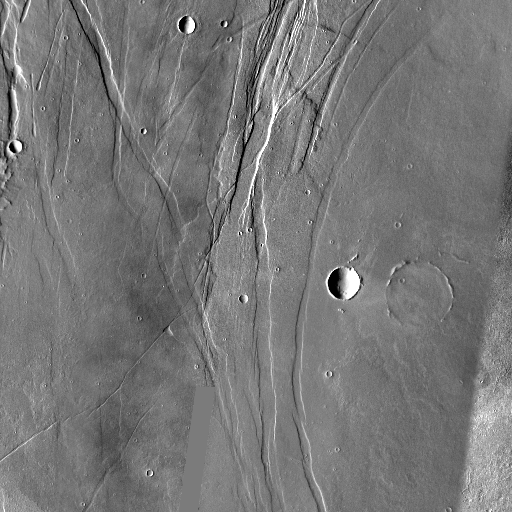
Crater classes present: Background, Other, Buried